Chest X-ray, PA view. Patient: 42 years old, sex M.
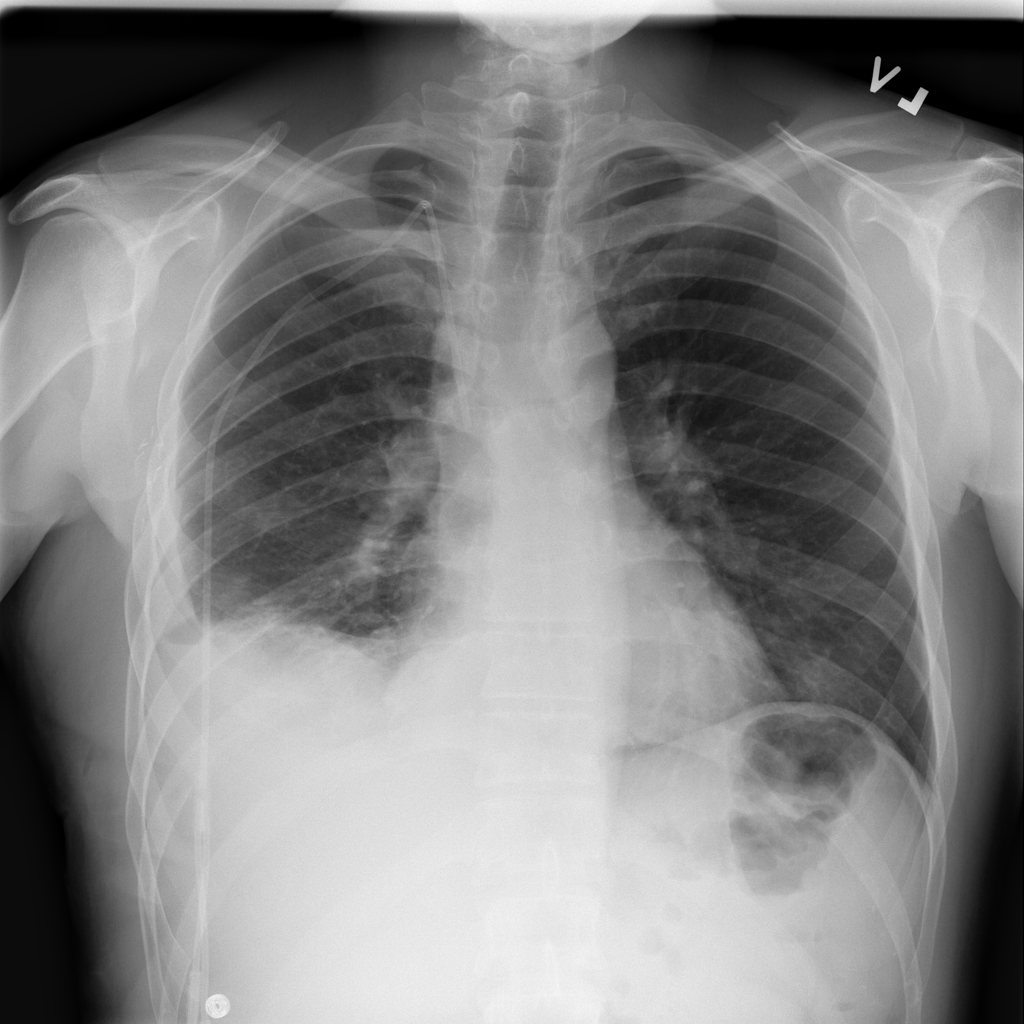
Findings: Effusion